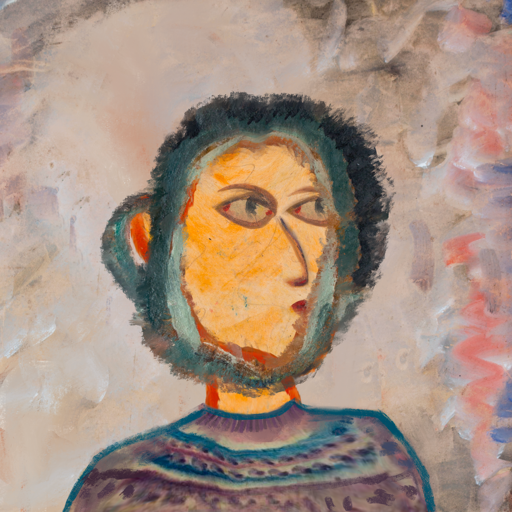
Background: Roy_Bahadur, Head And Neck Side: Experience, Face Side: GypsyMother, Bust: HillGirl, Hair Side: Boggyland, Head Accessory: Blank, Second Necklace: Blank, Necklace: Blank, Baby: Blank